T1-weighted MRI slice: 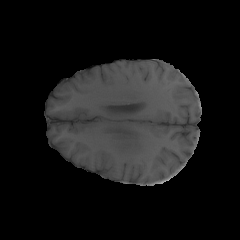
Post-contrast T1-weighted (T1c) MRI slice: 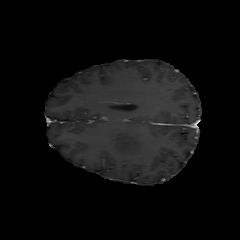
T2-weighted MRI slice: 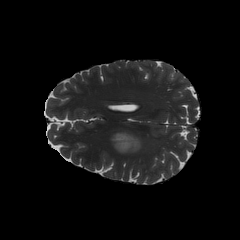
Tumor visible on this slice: yes